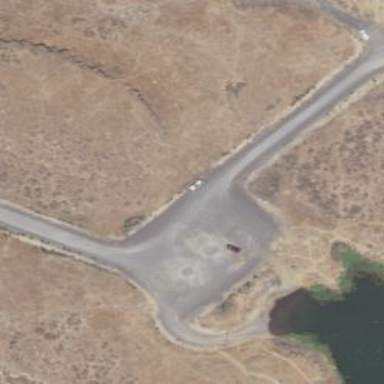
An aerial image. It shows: Parking area with gravel surface.